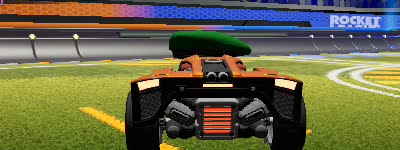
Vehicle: breakout